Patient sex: M
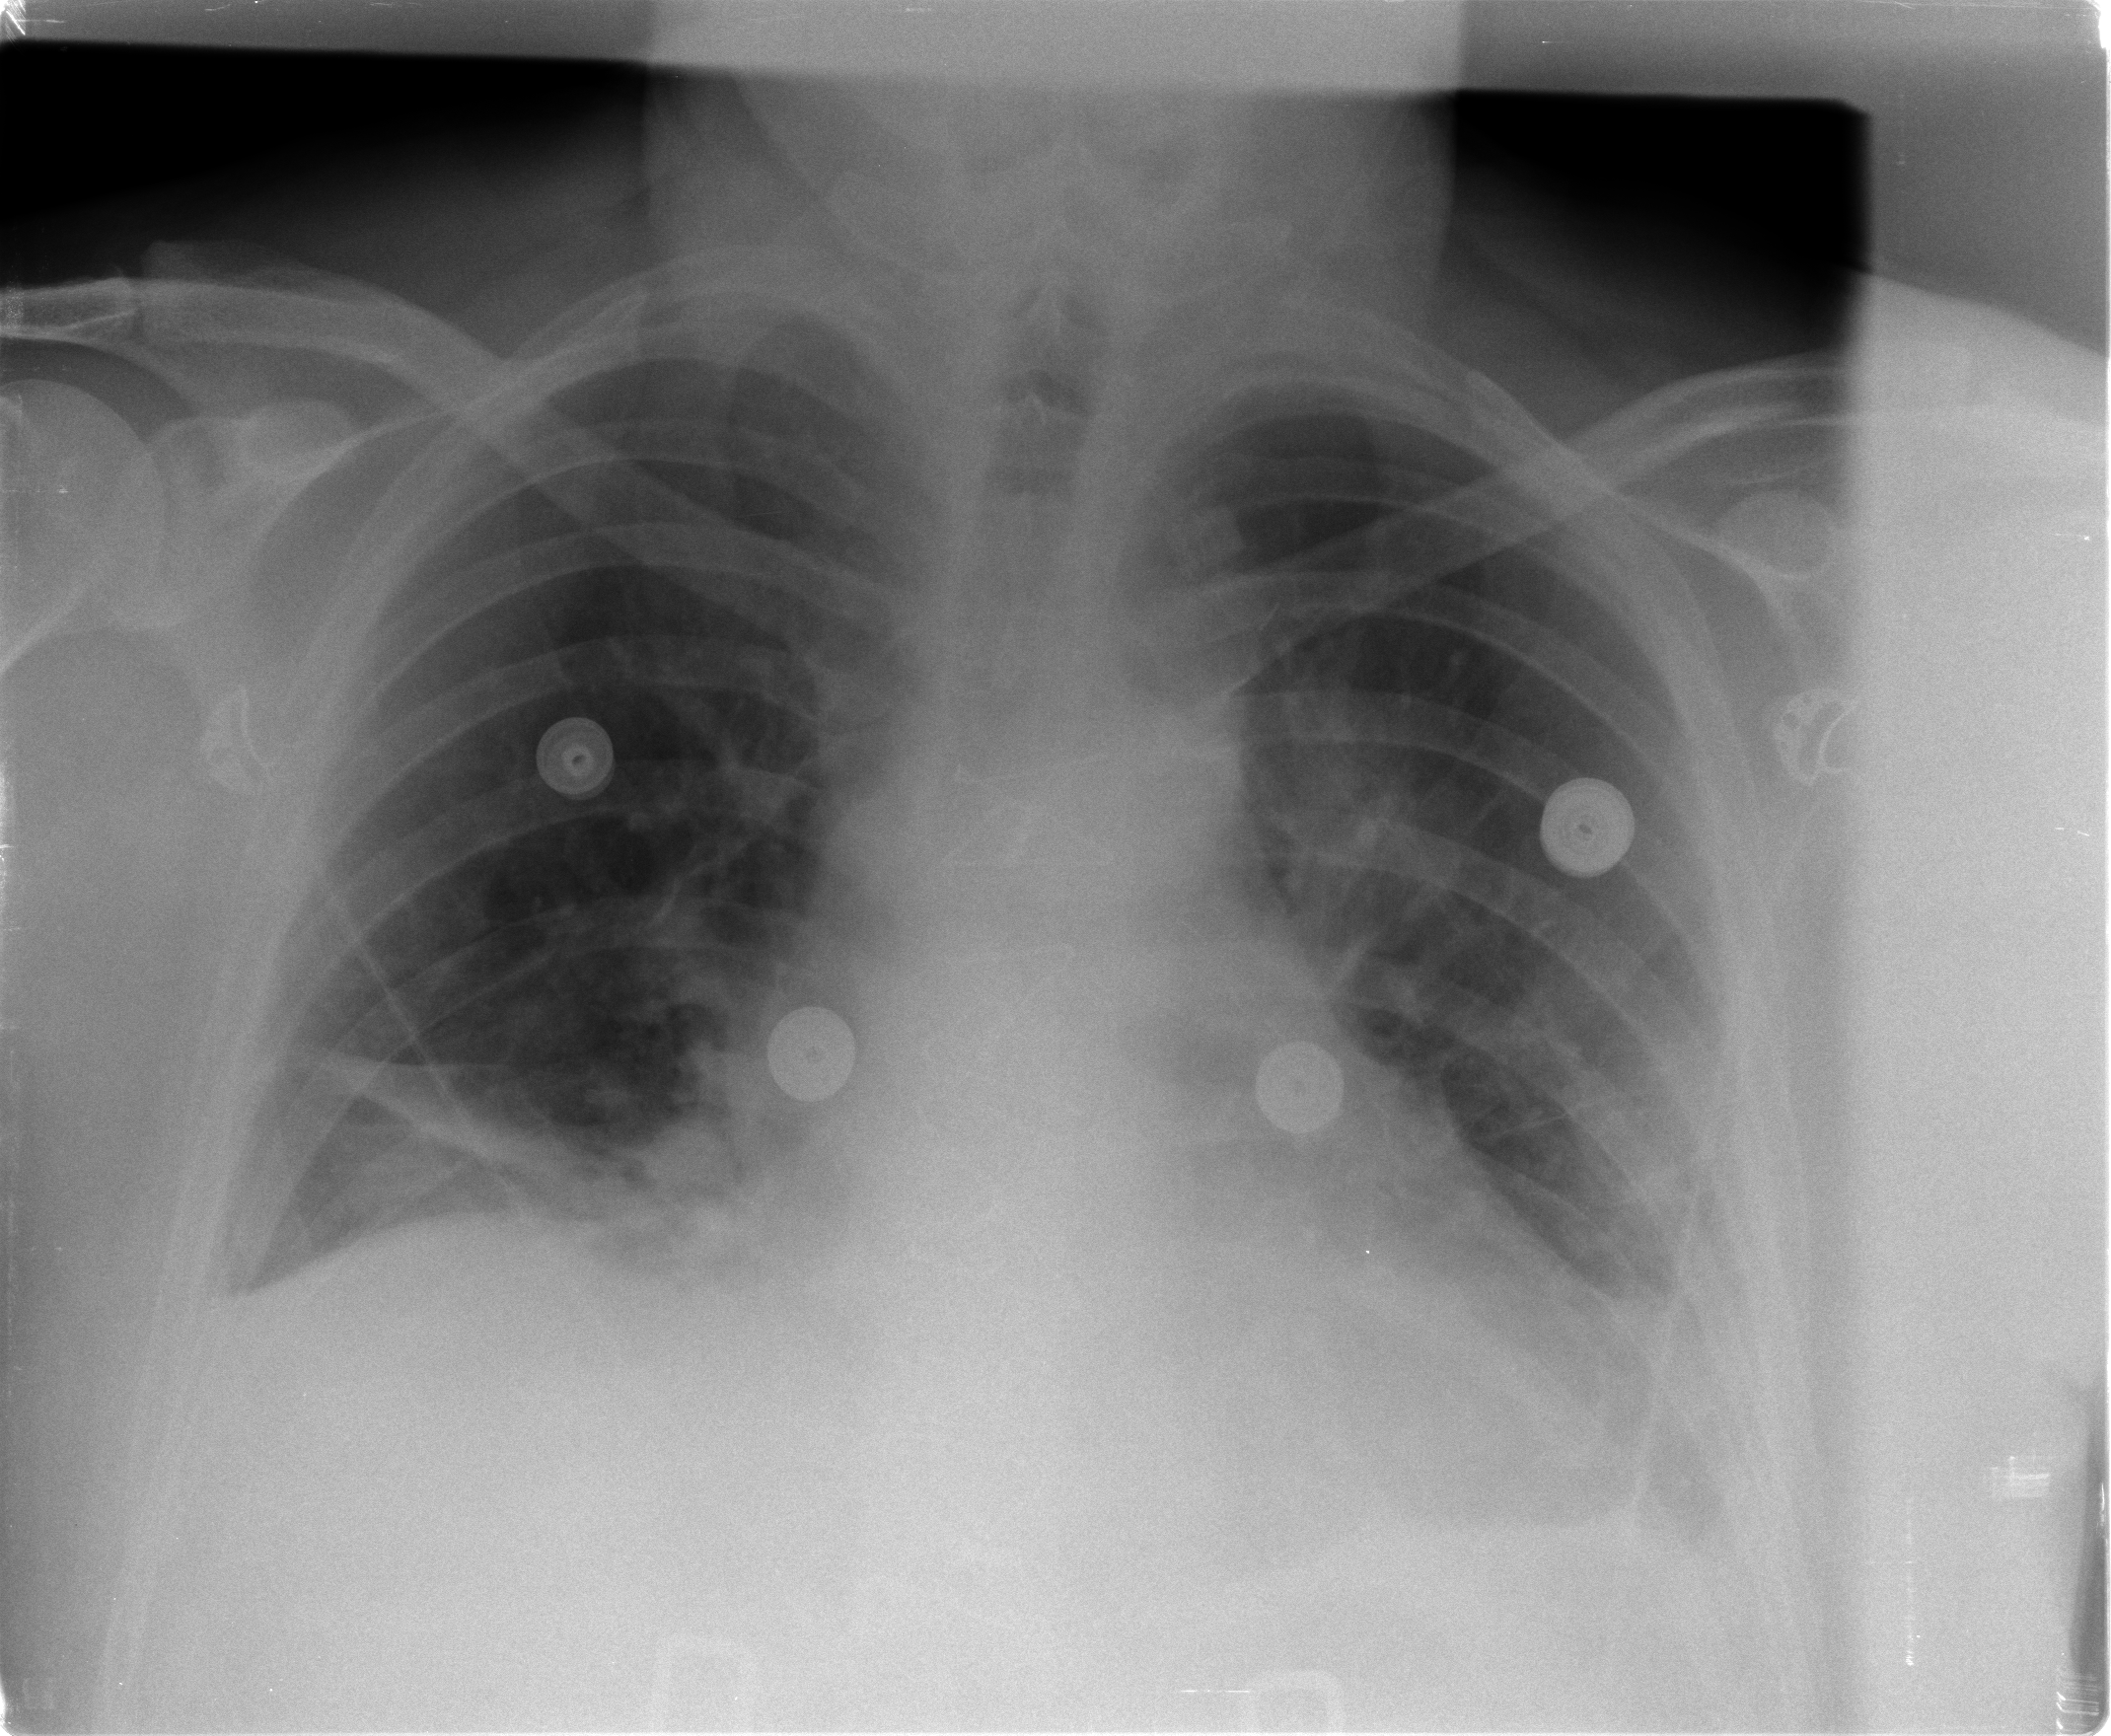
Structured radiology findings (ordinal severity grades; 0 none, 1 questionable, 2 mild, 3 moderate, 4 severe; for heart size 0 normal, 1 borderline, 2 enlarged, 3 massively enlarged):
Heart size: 2
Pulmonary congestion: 2
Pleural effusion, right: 2
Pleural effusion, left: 2
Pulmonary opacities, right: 0
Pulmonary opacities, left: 0
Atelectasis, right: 3
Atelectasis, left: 2